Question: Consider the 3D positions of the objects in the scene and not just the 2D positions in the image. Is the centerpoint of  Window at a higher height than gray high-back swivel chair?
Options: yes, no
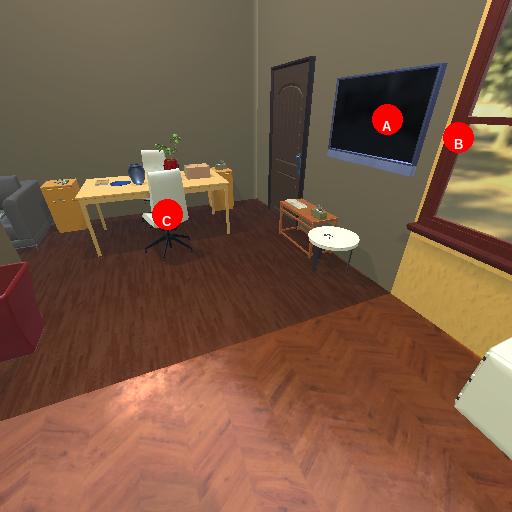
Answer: yes